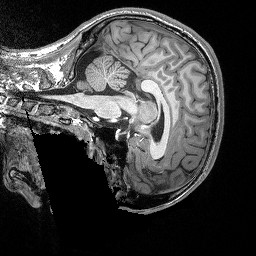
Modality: T1w
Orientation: sagittal
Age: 24
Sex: male
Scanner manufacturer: siemens
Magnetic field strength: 3 T
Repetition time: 2.3 s
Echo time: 0.00298 s